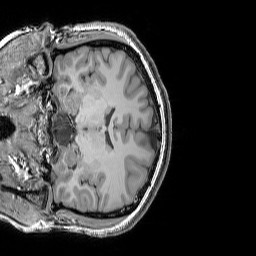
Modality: T1w
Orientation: coronal
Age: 27
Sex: female
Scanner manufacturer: siemens
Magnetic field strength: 3 T
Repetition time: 1.9 s
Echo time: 0.00444 s